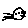
Label: cat